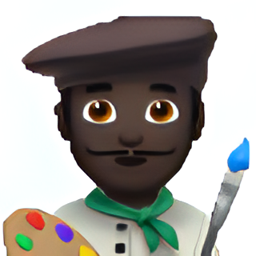
Name: male artist type 6
Emoji: 👨🏿‍🎨
Group: People & Body
Sub-group: person-role